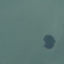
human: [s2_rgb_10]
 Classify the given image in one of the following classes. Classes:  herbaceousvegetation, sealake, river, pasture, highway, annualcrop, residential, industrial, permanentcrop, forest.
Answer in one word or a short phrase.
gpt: SeaLake